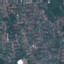
Land use / land cover class: Residential